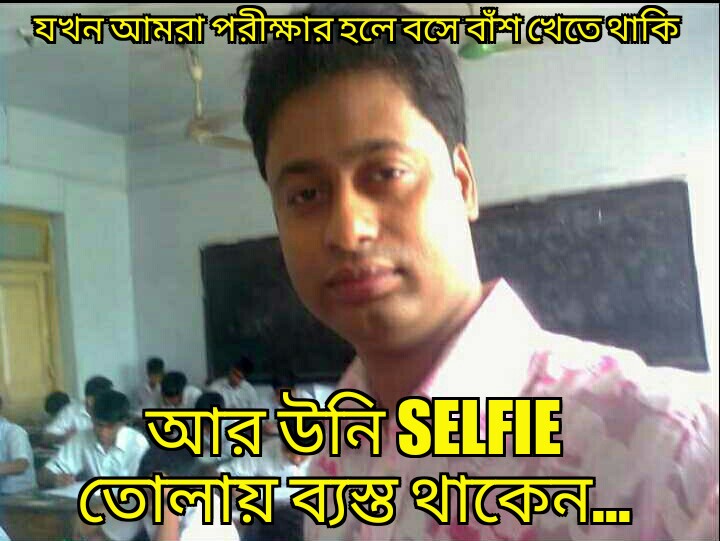
Caption: যখন আমরা পরীক্ষার হলে বসে বাঁশ খেতে থাকি     আর উনি SELFIE তোলায় ব্যস্ত থাকেন
Label: hate